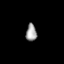
Tissue: lung
Cell type: Epithelial cells
Senescence score: 0.131
Nuclear area (px): 180
Mean DAPI intensity: 158.061